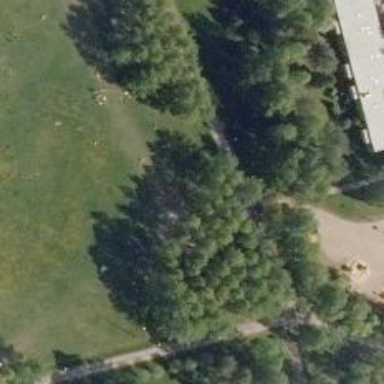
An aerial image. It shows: Disc golf basket.